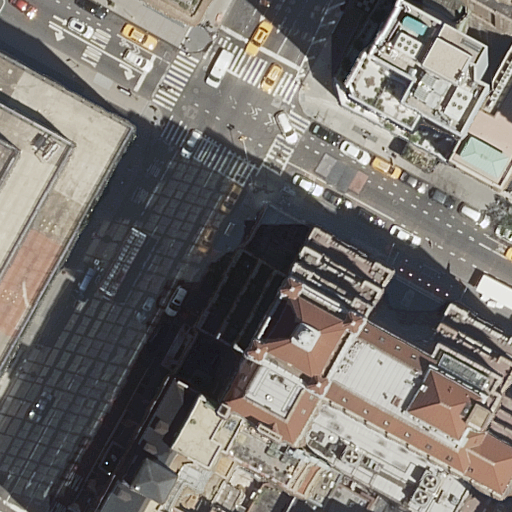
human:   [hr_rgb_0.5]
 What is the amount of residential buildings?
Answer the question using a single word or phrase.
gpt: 10

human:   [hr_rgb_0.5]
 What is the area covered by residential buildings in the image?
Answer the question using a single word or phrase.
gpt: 6595m2

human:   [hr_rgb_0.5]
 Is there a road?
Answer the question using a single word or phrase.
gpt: yes

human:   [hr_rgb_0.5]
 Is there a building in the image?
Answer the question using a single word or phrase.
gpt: yes

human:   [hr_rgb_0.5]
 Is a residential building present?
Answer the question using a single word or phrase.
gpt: yes

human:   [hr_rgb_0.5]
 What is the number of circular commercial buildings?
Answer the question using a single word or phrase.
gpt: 0

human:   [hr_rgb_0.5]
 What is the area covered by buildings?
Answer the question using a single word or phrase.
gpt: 13578m2

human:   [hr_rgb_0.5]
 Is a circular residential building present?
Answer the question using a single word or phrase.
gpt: no

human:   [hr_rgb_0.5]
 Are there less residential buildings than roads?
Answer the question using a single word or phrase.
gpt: no

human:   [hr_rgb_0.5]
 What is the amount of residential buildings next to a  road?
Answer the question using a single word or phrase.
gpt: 10

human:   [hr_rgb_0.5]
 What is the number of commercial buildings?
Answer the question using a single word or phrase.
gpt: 1

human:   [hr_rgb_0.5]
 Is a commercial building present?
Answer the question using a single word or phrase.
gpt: yes

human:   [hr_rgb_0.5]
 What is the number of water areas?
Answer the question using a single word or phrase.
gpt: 0

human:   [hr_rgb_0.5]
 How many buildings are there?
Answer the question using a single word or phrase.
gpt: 11

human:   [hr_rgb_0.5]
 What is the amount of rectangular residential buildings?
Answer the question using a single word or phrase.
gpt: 6

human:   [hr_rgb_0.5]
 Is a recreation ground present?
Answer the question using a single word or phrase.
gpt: no

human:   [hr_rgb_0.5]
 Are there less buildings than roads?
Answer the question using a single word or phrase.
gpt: no

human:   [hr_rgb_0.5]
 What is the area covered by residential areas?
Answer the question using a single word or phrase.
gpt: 0m2

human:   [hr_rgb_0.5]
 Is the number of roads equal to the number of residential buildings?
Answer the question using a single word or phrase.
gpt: no

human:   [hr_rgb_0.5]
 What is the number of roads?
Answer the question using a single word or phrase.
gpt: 3

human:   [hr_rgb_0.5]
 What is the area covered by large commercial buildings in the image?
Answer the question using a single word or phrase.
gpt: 6983m2

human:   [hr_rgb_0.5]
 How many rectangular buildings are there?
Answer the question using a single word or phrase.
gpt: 7

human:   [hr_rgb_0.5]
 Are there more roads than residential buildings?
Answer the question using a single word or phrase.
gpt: no

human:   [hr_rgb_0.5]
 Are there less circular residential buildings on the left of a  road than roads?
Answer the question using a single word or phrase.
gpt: yes

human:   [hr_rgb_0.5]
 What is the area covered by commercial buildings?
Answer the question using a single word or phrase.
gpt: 6983m2

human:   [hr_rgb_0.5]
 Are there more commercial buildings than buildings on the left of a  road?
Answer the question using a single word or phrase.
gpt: no

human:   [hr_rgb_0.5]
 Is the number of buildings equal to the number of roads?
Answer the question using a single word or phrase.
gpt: no

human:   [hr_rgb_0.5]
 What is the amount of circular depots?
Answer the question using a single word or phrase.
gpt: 0

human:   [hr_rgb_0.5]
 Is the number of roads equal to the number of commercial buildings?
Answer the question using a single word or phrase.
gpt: no

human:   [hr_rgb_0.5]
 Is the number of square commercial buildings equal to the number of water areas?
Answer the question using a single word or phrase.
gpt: yes

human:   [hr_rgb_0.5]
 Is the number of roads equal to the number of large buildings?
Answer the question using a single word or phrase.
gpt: no

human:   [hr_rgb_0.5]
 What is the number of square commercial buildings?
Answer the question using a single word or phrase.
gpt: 0

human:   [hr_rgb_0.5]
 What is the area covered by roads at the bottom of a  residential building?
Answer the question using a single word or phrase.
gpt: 0m2

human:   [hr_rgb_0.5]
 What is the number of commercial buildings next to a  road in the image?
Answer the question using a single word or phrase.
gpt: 1

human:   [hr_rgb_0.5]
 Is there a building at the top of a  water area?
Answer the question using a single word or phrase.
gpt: no

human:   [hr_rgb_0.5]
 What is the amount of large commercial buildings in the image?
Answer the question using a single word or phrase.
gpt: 1

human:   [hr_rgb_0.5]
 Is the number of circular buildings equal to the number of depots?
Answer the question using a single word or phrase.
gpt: yes

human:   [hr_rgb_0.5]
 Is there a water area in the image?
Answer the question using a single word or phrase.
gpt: no

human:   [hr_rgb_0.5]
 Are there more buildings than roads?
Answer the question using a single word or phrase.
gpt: yes

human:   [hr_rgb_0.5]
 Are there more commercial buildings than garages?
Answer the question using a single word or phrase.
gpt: yes

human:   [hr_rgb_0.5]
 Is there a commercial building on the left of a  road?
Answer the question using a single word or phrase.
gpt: yes

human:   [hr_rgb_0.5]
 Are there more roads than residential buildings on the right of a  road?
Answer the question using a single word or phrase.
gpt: no

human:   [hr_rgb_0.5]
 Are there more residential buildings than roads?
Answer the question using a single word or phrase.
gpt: yes

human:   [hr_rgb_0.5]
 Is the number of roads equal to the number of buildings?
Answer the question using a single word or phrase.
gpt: no

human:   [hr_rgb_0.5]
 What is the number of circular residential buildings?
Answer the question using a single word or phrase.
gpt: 0

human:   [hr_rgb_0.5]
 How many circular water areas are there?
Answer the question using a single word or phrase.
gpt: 0

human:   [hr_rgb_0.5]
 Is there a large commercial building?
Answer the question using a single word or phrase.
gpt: yes

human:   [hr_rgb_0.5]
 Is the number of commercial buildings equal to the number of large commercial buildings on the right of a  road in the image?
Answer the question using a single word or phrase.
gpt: no

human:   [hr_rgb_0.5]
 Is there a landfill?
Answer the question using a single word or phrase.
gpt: no

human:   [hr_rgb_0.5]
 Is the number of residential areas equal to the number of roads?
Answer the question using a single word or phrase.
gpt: no

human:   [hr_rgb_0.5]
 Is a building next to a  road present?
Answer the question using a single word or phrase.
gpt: yes

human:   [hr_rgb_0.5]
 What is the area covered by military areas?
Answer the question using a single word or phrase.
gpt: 0m2

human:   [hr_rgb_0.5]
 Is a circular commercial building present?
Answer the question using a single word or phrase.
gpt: no

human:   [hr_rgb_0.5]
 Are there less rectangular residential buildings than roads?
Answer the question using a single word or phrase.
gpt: no

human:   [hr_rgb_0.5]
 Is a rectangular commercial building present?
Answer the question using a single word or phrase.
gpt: yes

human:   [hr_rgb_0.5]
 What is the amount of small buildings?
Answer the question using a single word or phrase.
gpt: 5

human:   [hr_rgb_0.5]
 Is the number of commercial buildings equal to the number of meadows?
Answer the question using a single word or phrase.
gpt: no

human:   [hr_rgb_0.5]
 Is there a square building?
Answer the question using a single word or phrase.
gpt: no

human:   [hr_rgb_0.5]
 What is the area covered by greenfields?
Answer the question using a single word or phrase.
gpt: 0m2

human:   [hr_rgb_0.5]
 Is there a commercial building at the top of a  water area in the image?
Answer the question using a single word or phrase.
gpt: no

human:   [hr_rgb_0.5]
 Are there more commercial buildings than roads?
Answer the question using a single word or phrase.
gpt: no

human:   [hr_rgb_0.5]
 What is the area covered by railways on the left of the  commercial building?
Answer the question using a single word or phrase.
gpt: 0m2

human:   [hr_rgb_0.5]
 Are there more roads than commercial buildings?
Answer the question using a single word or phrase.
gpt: yes

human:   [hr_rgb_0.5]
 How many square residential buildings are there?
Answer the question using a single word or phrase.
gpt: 0